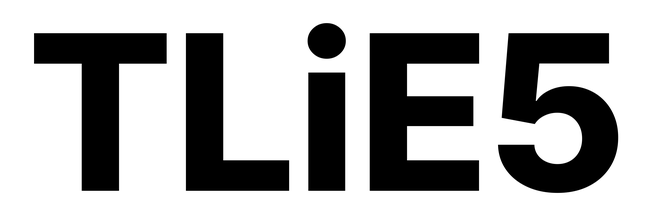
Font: Inter_ExtraBold